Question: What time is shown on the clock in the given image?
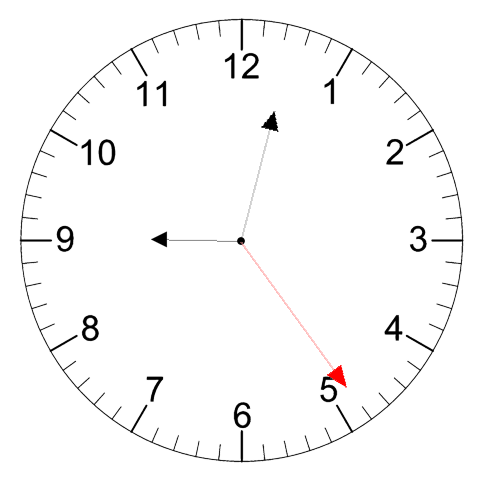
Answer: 09:02:24